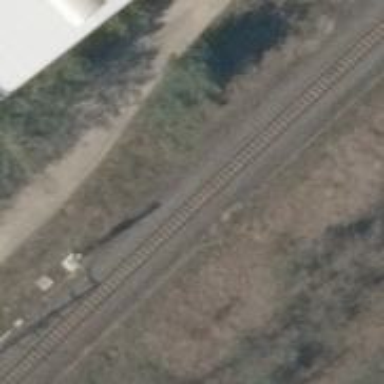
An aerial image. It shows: Railway signal.